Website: macys
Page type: billing-address
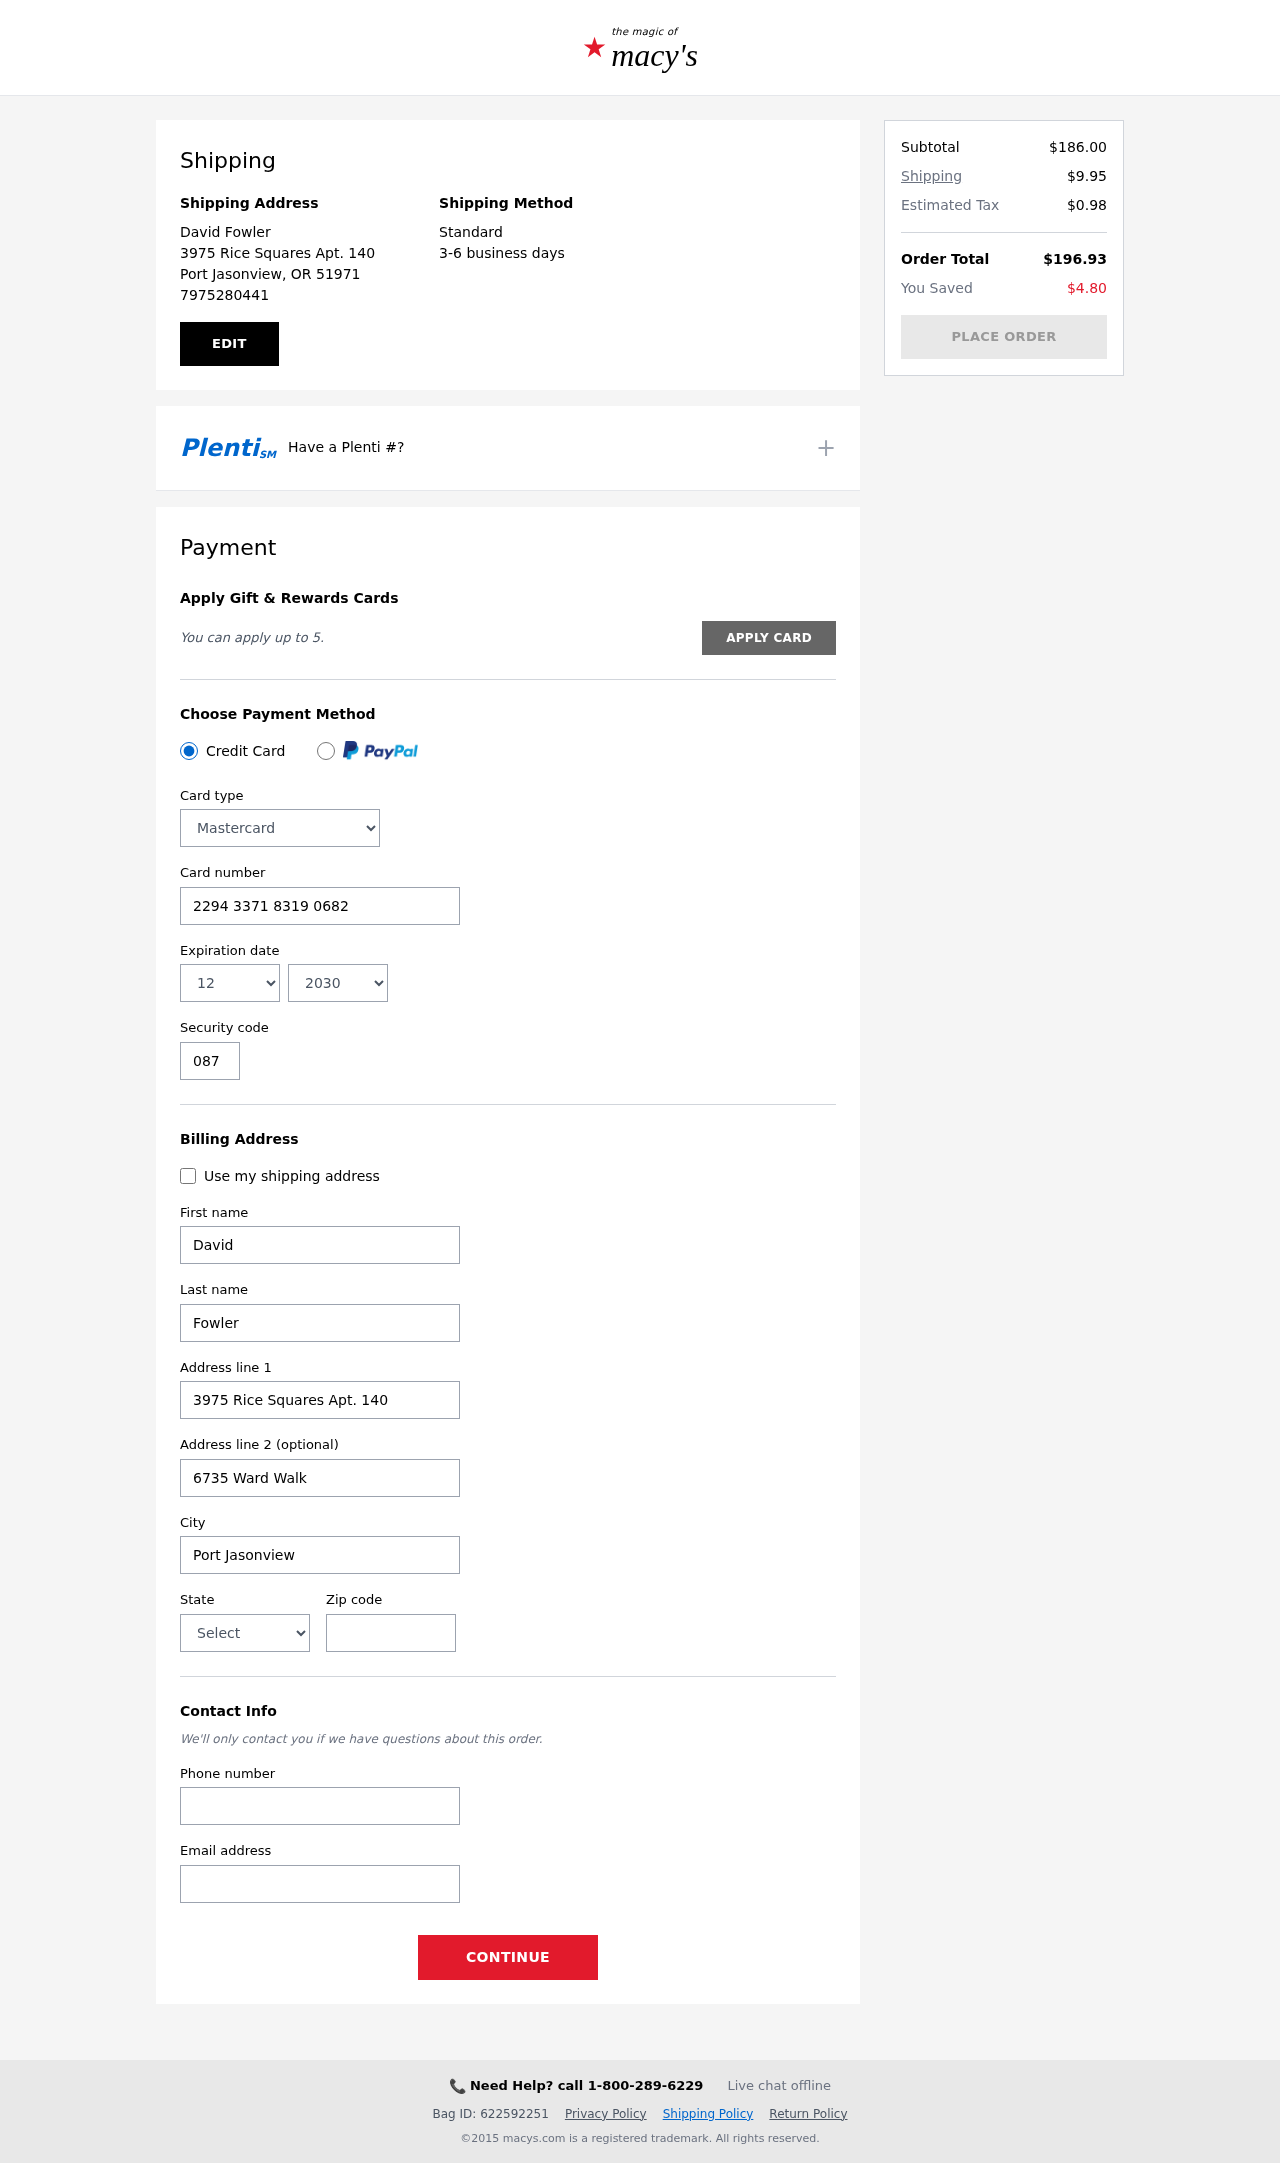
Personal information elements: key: PII_CARD_CVV
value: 087
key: PII_CARD_EXPIRY_MONTH
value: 12
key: PII_CARD_EXPIRY_YEAR
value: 30
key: PII_CARD_NUMBER
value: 2294 3371 8319 0682
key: PII_CARD_TYPE
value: Mastercard
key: PII_CITY
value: Port Jasonview
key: PII_CITY_STATE_ZIP
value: Port Jasonview, OR 51971
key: PII_EMAIL
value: dfowler@yahoo.com
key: PII_FIRSTNAME
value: David
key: PII_FULLNAME
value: David Fowler
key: PII_LASTNAME
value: Fowler
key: PII_PHONE
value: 7975280441
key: PII_POSTCODE
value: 51971
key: PII_STATE
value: Oregon
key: PII_STREET
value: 3975 Rice Squares Apt. 140
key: PII_STREET2
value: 6735 Ward Walk
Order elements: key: ORDER_SUBTOTAL
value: $186.00
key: ORDER_SHIPPING_COST
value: $9.95
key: ORDER_TAX
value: $0.98
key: ORDER_TOTAL
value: $196.93
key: ORDER_SAVINGS
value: $4.80